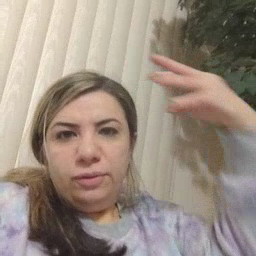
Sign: shower